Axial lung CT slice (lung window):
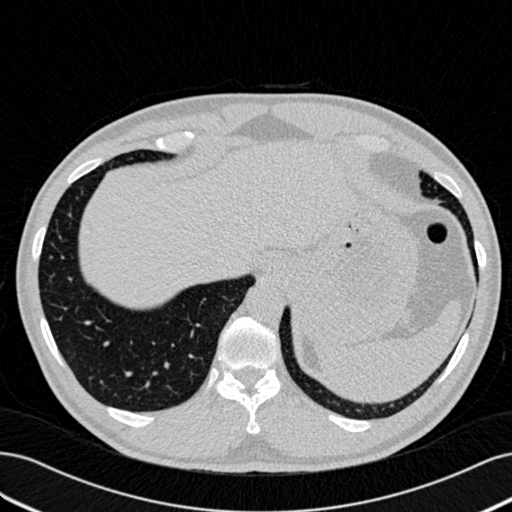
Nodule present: no